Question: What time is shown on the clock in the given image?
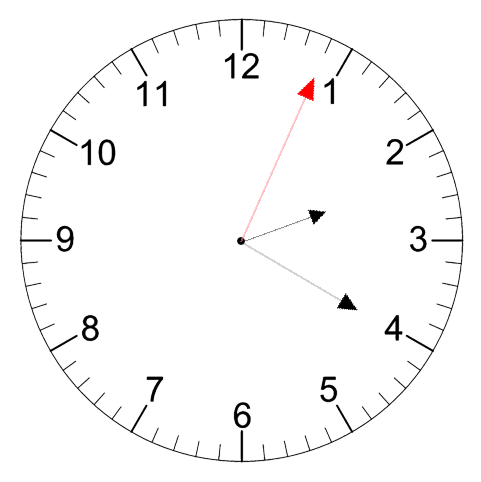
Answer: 02:20:04